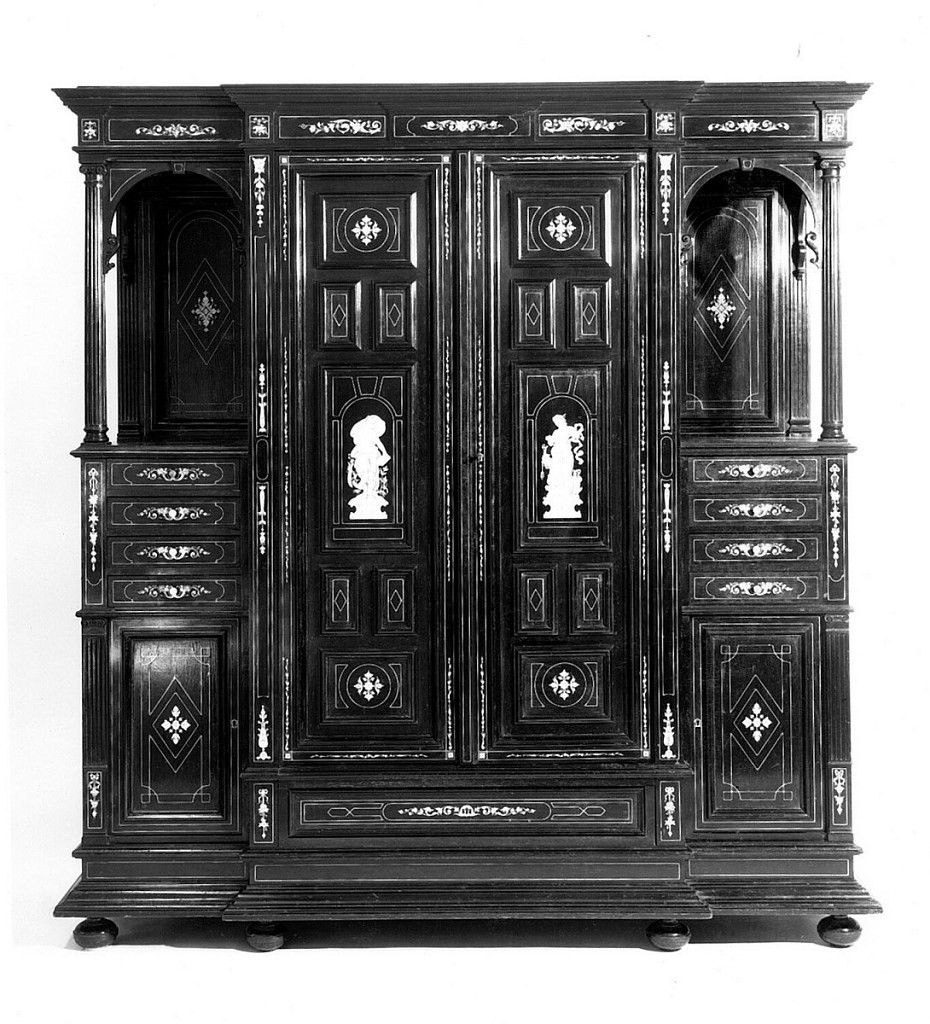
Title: Cabinet
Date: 1880–1900
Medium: Ebony, ebonized wood; ivory
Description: Rectangular cabinet with slightly projecting central section consisting of four-shelved cupboard concealed by vertical double doors over shallow horizontal drawer. Side section consists of open upper shelf with fluted corner colonette over four small drawers over single door. Stepped cornice, molded base, six ball feet. Extensive ivory inlay on doors, drawers, framing, sides with most important motif being a female figure with attributes on each center door. Ivory drawer pulls; drawers lined with dark red velvet; key. On each center door, inside top, ivory plaque with name: "Soubrier."

A- base
B- back panel
C-right cabinet
D-left cabinet
E- right door
F- left door
G- drawer
H- top
I - key
Also two small panels on 5th fl. 11-B